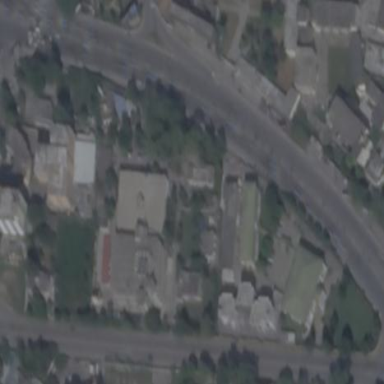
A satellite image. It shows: Bank building.